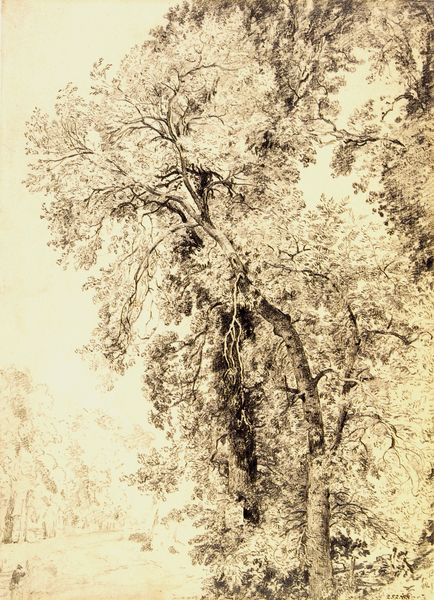
Titel: Study of Trees
Künstler: John Constable
Standort: London
Institution: Victoria & Albert Museum
Schlagwörter: baum, blätter, dunkel, feder, himmel, laub, mann, schatten, weiß, bäume, gelb, grün, landschaft, menschen, äste, ausschnitt, braun, grau, hell, hintergrund, holz, licht, schwarz, skizze, straße, zeichnung, haus, park, weg, wiese, beige, hochformat, mensch, signatur, ast, baumstamm, birke, feld, natur, stamm, weide, zweige, sonne, wege, figur, personen, person, kontrast, krone, wald, garten, helldunkel, sommer, ort, studie, allee, grafik, graphik, monochrom, sepia, menzel, fein, baumkrone, hoch, bauer, waldrand, schild, tusche, unterschrift, lichtung, druck, druckgraphik, schwarzweiss, druckgrafik, radierung, stich, plakat, fichte, tinte, leben, einfarbig, geäst, wanderer, brauntöne, blattwerk, schatte, eiche, wipfel, kupferstich, waldweg, buche, koch, anschlag, teilansicht, aushang, gilb, hobbema, gravure